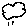
Label: cloud